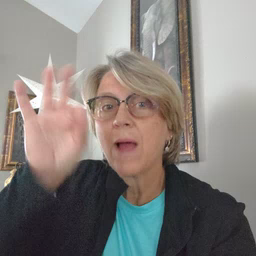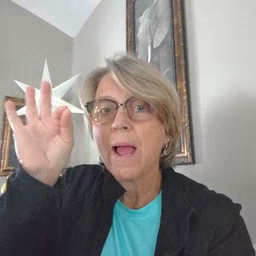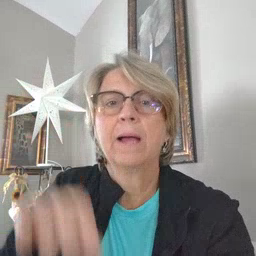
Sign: find